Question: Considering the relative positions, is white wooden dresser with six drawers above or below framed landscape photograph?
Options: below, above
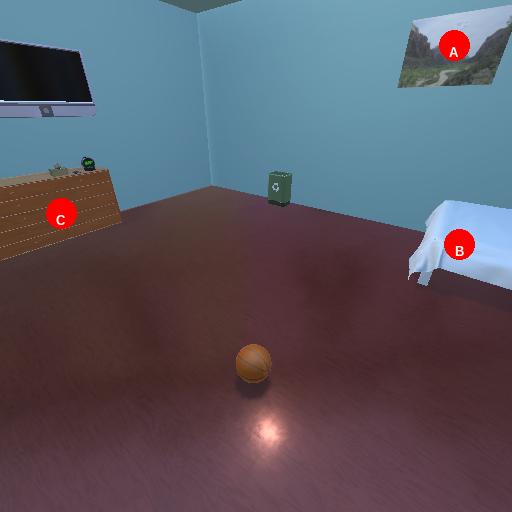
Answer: below